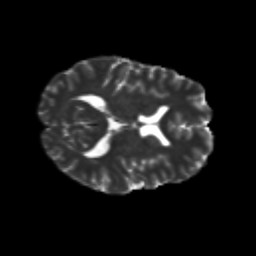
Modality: T2w
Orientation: axial
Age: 25
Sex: male
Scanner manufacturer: siemens
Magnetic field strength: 3 T
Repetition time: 15.3 s
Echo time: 0.083 s